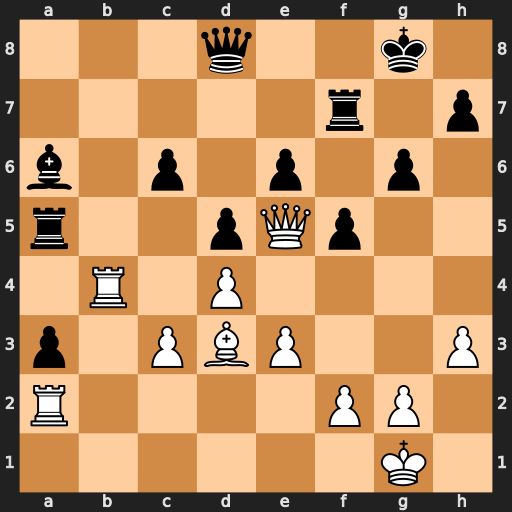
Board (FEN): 3q2k1/5r1p/b1p1p1p1/r2pQp2/1R1P4/p1PBP2P/R4PP1/6K1
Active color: w
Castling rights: -
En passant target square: -
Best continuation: Bxa6 Rxa6 Rb8 Qxb8 Qxb8+